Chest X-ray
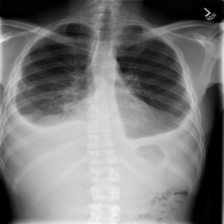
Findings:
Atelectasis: negative
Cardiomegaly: negative
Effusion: positive
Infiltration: negative
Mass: negative
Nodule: negative
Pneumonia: negative
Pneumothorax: negative
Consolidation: negative
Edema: negative
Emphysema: negative
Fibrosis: negative
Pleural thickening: negative
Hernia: negative